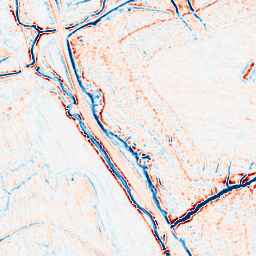
Category: edge_preserving
Decomposition family: bilateral
Decomposition parameters: d: 9
sigma_color: 100
sigma_space: 50
Upsampling method: cubic_mitchell
Upsampling parameters: scale: 2
Upsampling scale: 2